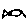
Label: fish